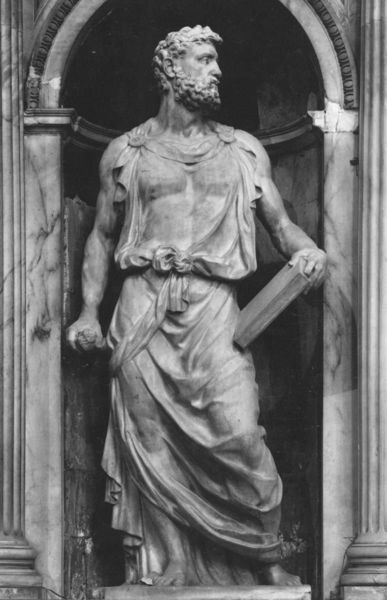
Titel: Grabmal Papst Leos X.
Künstler: Baccio Bandinelli
Standort: Rom, S. Maria sopra Minerva (EU - I - Latium)
Schlagwörter: kopf, mann, umhang, brust, marmor, nase, ohr, profil, säulen, bart, falten, gesicht, halten, kleidung, stehen, stein, auge, figur, locken, skulptur, statue, bogen, muskeln, muskulös, nische, buch, barfuß, rom, florenz, griechenland, kräftig, kopfdrehung, seithaare